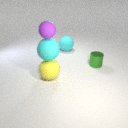
small green metal cylinder in front of large cyan rubber sphere